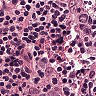
Metastatic tissue present: no